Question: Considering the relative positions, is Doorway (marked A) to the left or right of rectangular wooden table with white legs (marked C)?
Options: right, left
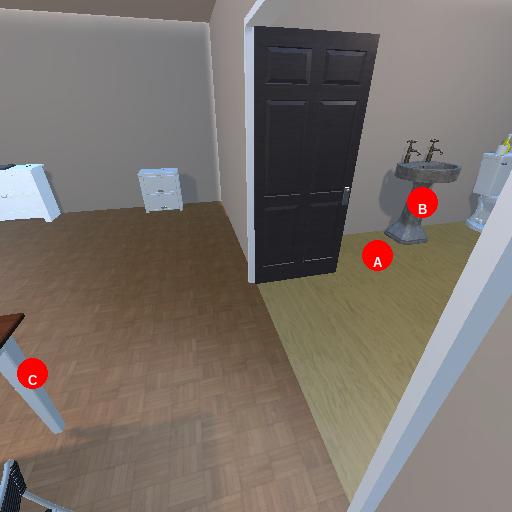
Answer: right